Brain MRI, t2w sequence, axial 2D slice.
Patient: age 43, sex F, weight 95 kg, height 1.95 m
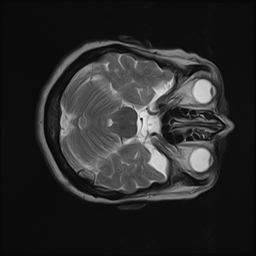